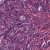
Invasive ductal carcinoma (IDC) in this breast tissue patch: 1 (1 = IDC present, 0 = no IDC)